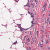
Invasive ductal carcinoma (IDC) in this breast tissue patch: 1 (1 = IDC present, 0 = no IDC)